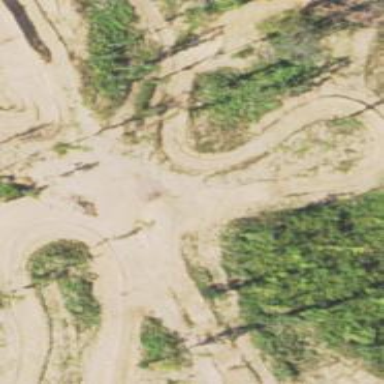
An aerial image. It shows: Unpaved raceway used for motocross.